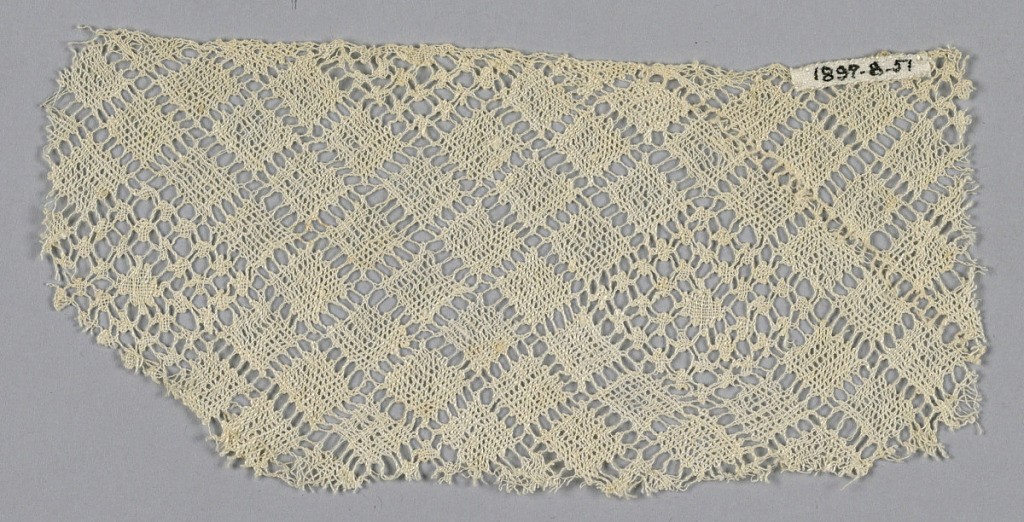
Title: Fragment
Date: early 19th century
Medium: linen Technique: bobbin lace
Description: Pattern of small plain lozenges and large decorated lozenges.